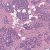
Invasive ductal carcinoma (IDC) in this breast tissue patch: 1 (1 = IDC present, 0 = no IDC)